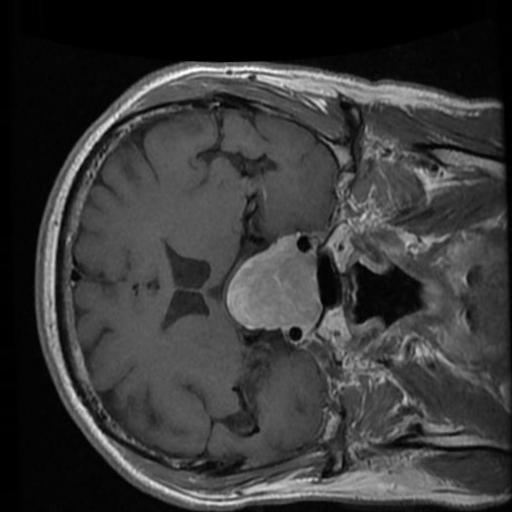
Label: brain_tumor